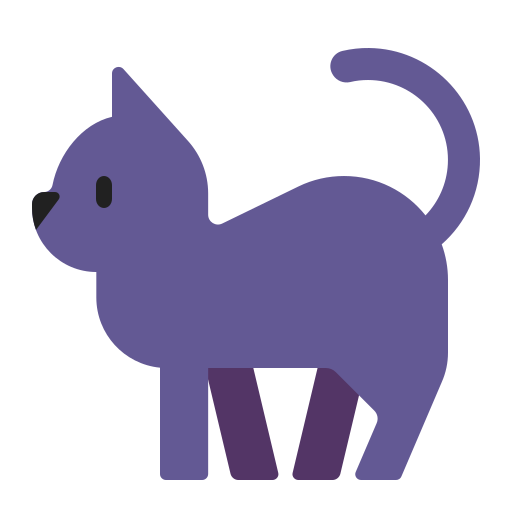
black cat flat